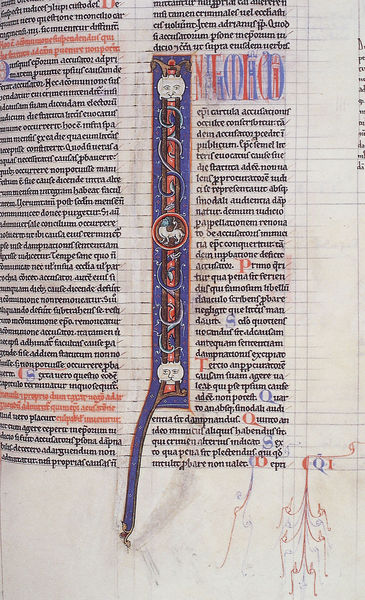
Titel: Decretum
Künstler: Gratian
Institution: Cambridge, Corpus Christi College
Schlagwörter: blau, blätter, kopf, ausschnitt, köpfe, schwarz, weiss, rot, tier, bibel, gesicht, drei, blatt, ranken, schrift, linien, spalten, rand, verzierung, indigo, buch, seite, text, buchstaben, initiale, schlange, ranke, buchseite, löwen, mittelalter, löwe, zeilen, winden, phantasiewesen, altdeutsch, handschrift, latein, beschriftet, lateinisch, buchmalerei, majuskel, versalie, evangeliar, kalligrafie, kaligrafie, manuskript, aufzählung, minuskel, karolingisch, hilfslinien, illumination, zweispaltig, i, nbuchstaben, tercio, quinto, sexto, phantasietier